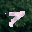
Label: 7